Aerial crown-view tile of a tropical tree (Barro Colorado Island, Panama), acquired 20250512:
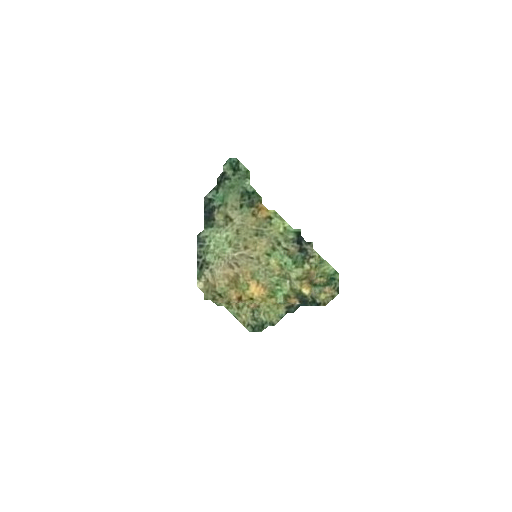
Species: Protium stevensonii
GBIF accepted scientific name: Tetragastris panamensis
Crown area: 20.481 m²